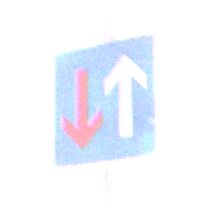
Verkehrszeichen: VorrangVorGegenverkehr
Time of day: SunriseSunset
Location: Outdoor (Urban)
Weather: PartlyCloudy
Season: NotSpecified
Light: Natural